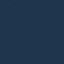
Land use / land cover: SeaLake